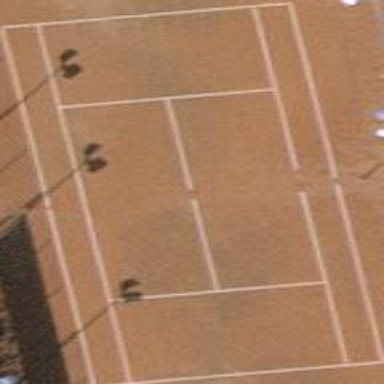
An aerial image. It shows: Tennis court on the leisure land pitch.